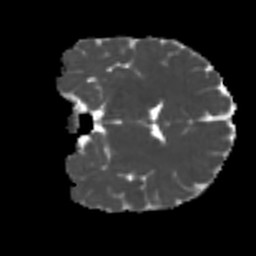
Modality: MD
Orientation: coronal
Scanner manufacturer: siemens
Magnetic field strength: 3 T
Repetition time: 4 s
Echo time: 0.0594 s